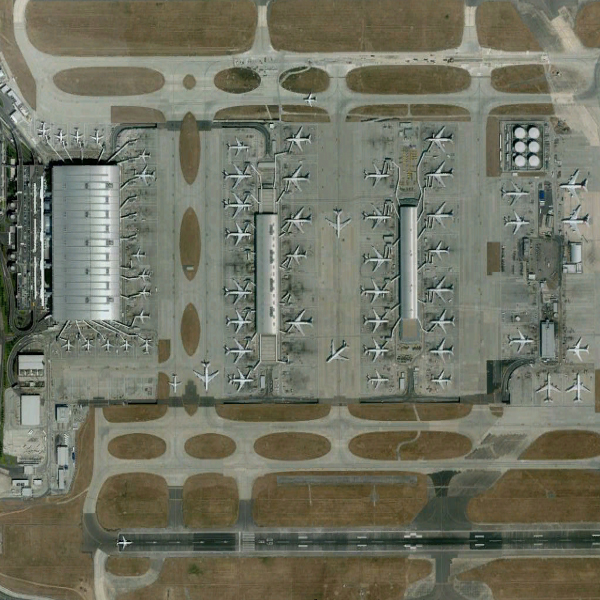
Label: Airport